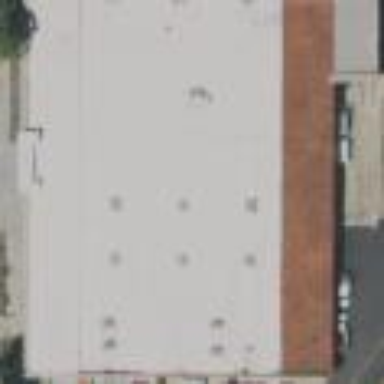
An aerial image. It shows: Retail building.